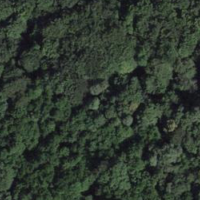
EUNIS habitat code: 41
Species observed at this site:
Actinidia chinensis